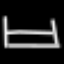
Label: bed